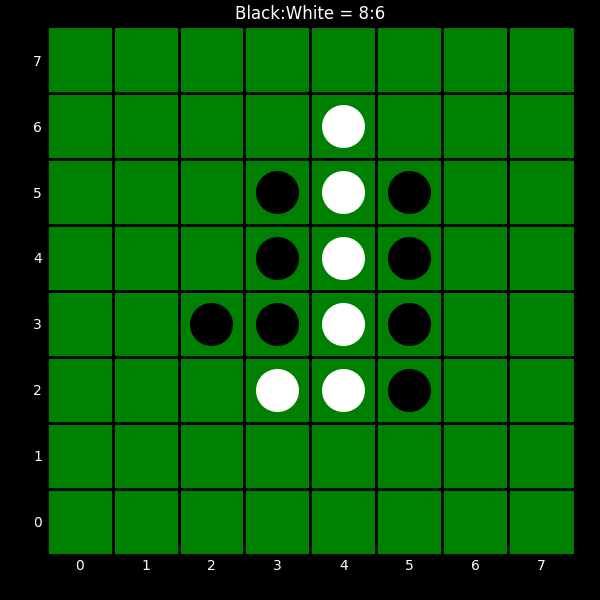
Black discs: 8
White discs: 6